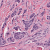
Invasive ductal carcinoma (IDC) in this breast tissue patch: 1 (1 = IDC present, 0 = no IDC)